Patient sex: M
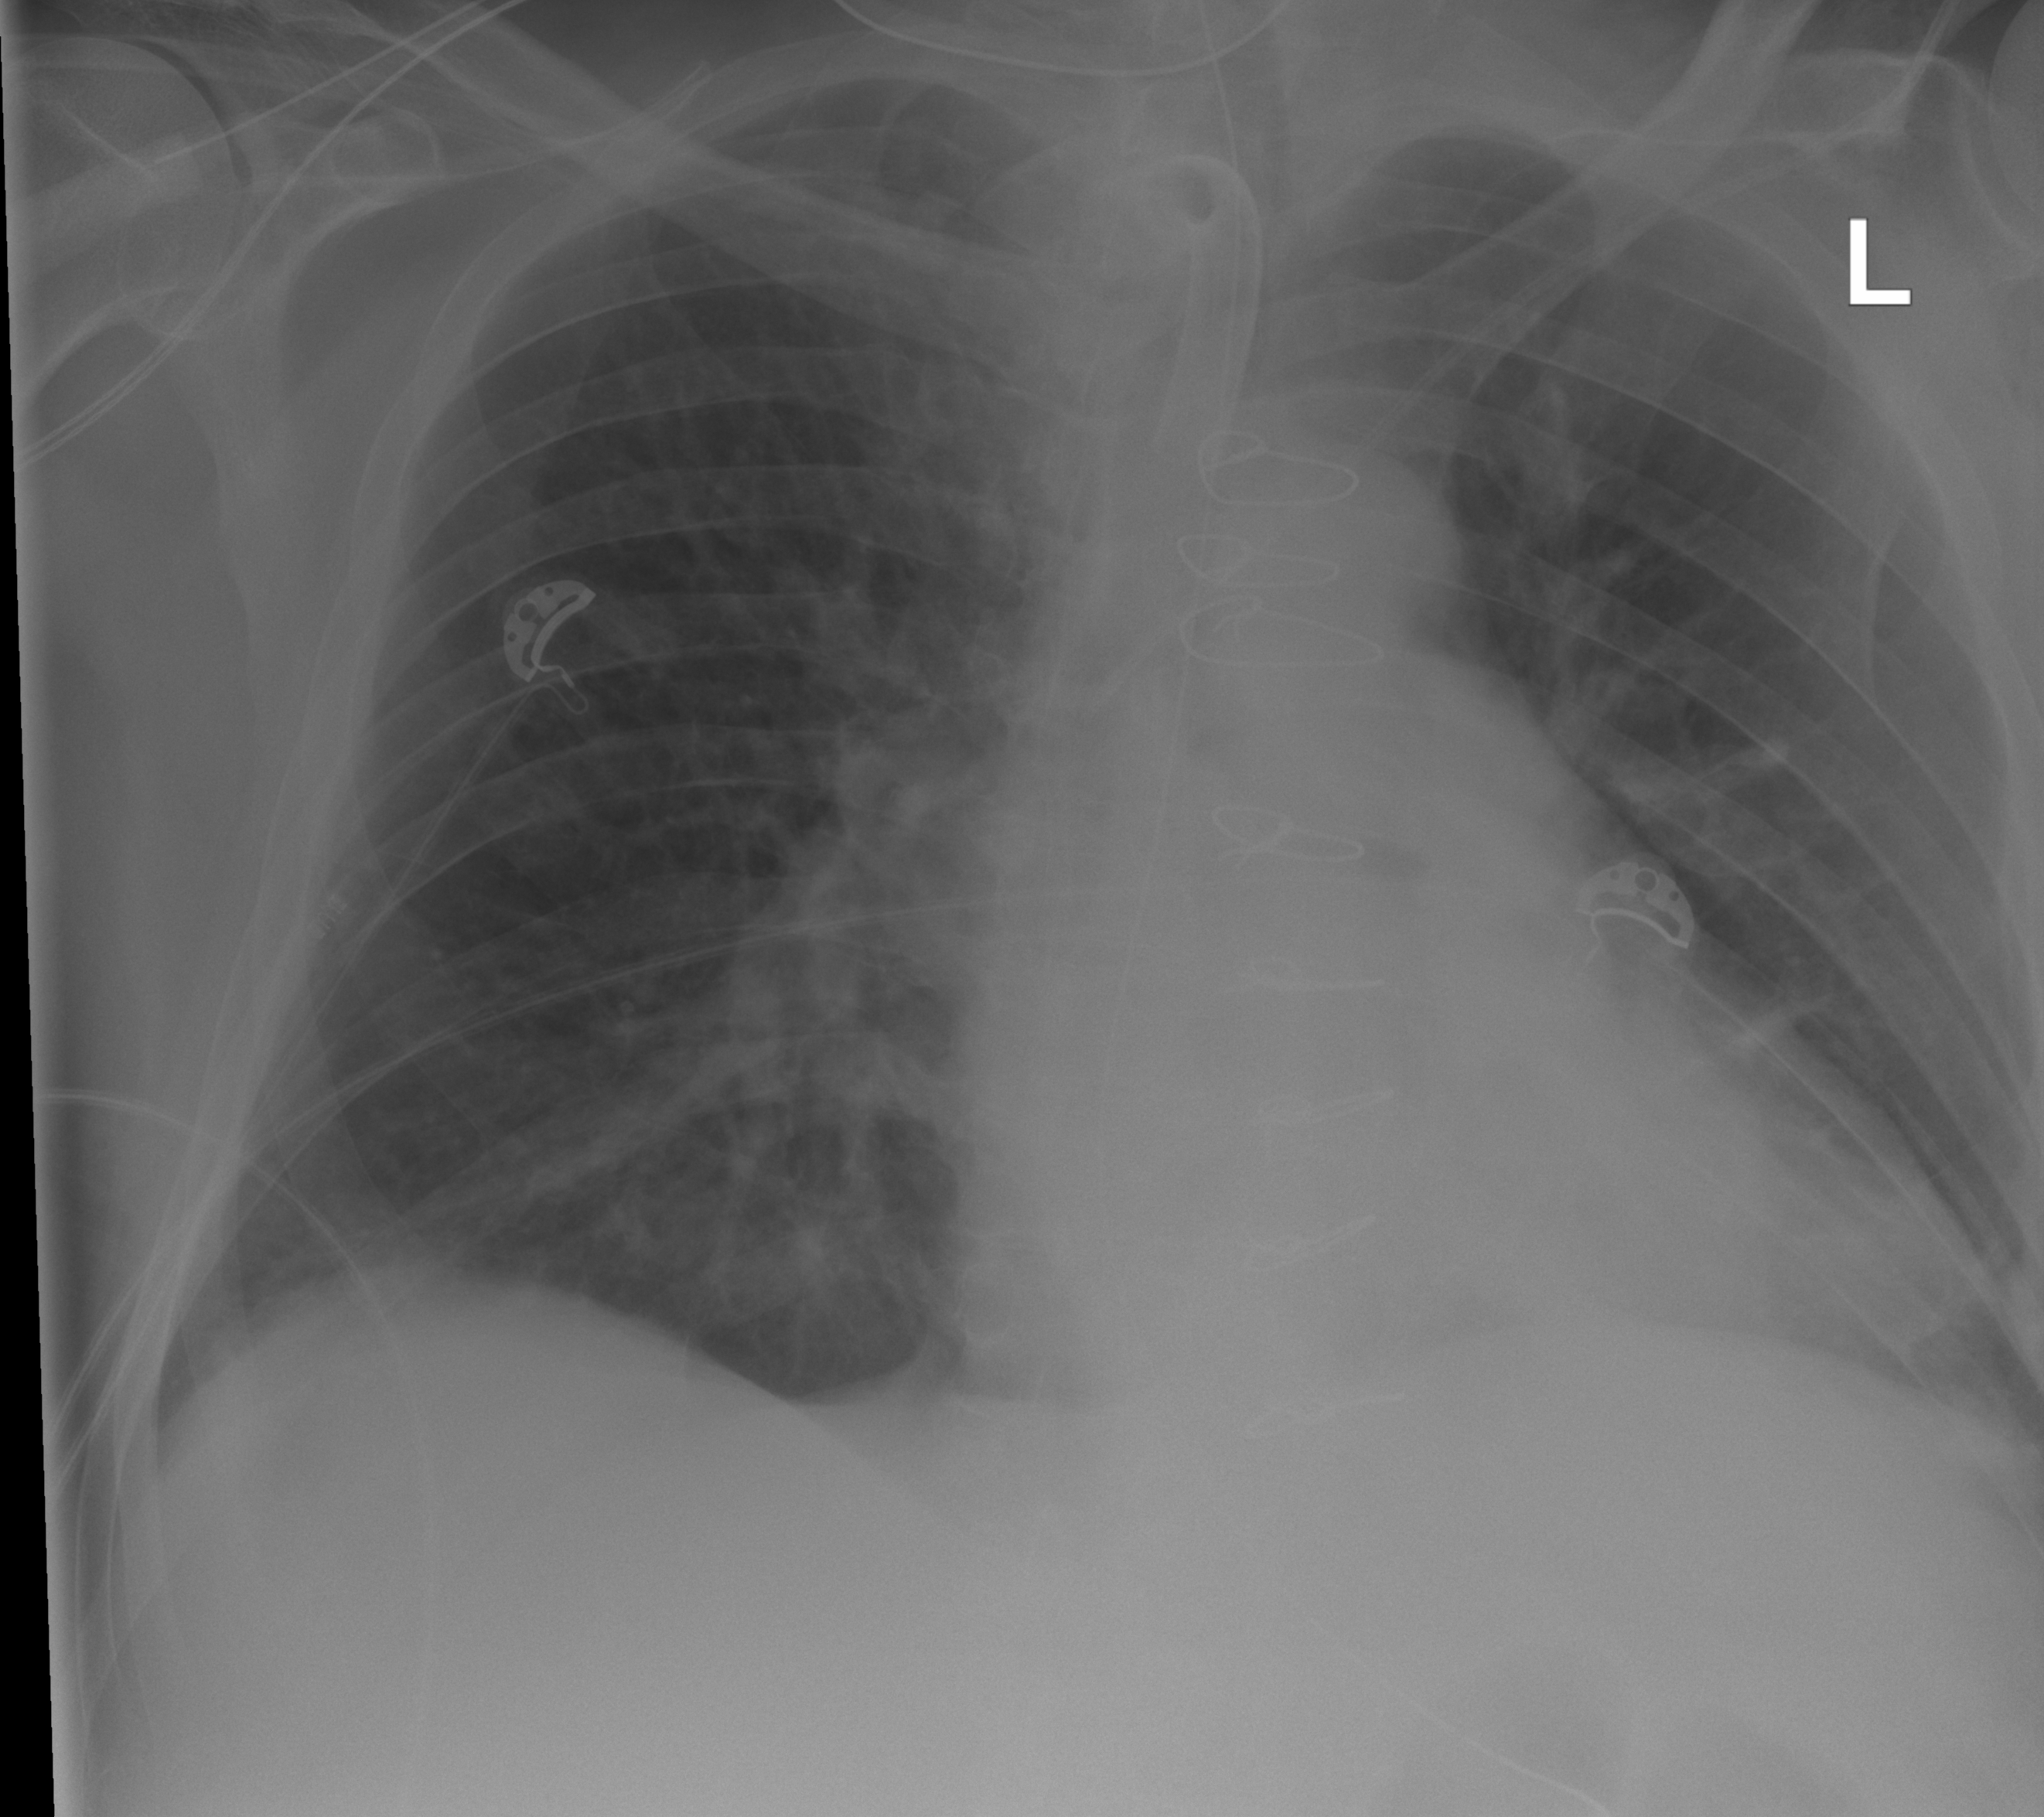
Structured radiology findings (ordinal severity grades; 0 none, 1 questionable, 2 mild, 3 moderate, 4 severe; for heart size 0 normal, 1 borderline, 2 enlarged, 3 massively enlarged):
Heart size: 2
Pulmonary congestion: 0
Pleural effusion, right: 0
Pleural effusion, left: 0
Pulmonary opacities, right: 0
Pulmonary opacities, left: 0
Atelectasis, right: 2
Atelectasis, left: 2